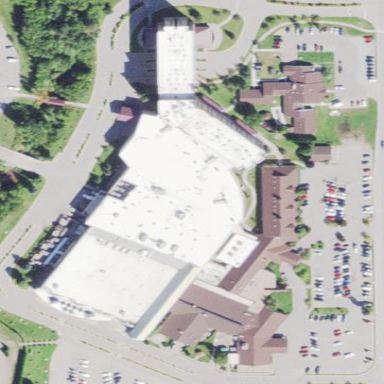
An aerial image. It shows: Casino.